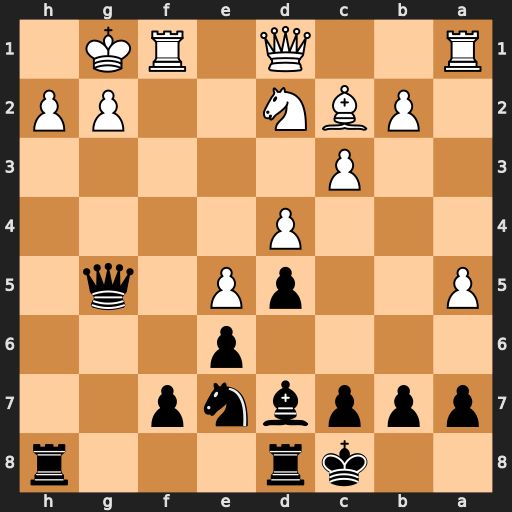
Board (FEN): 2kr3r/pppbnp2/4p3/P2pP1q1/3P4/2P5/1PBN2PP/R2Q1RK1
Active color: b
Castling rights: -
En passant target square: -
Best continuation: Qe3+ Rf2 Rxh2 Kxh2 Qxf2